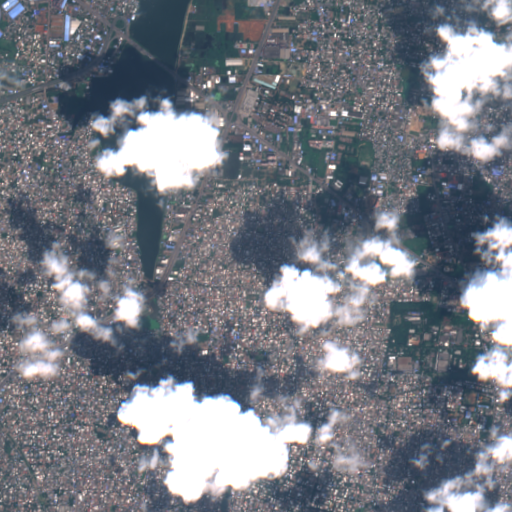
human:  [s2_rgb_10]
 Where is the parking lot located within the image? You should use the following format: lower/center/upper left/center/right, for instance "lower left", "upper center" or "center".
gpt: The parking lot is located in the upper center of the image.
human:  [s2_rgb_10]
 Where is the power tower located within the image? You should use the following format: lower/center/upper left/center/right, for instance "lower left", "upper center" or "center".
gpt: The power tower is located in the upper left of the image.
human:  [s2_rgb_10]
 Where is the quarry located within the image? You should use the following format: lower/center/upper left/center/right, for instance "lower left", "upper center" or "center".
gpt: There is no quarry in the image.